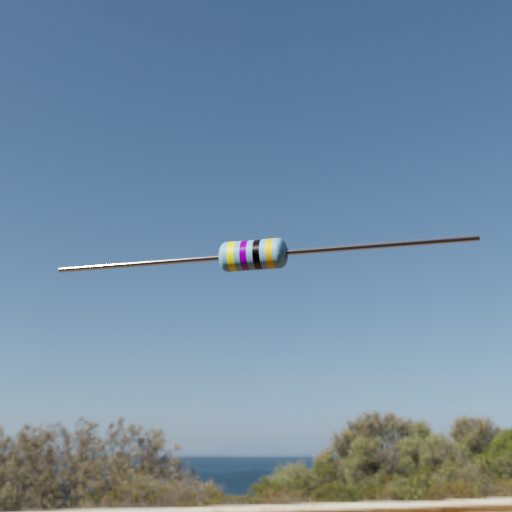
Resistor colour bands (in order): yellow, violet, black, gold